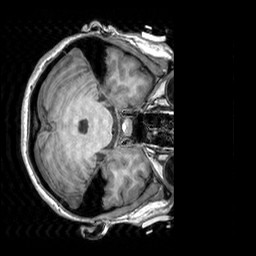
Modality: T1w
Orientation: axial
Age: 24
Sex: female
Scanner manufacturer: siemens
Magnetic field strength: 3 T
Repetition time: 2.3 s
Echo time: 0.00303 s